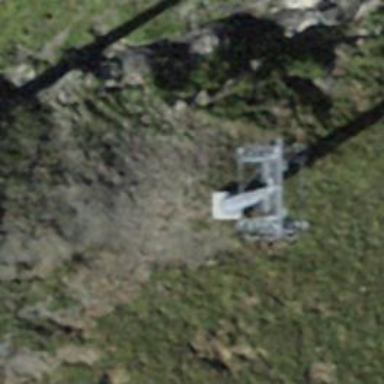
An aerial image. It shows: Pylon for aerialway.